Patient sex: M
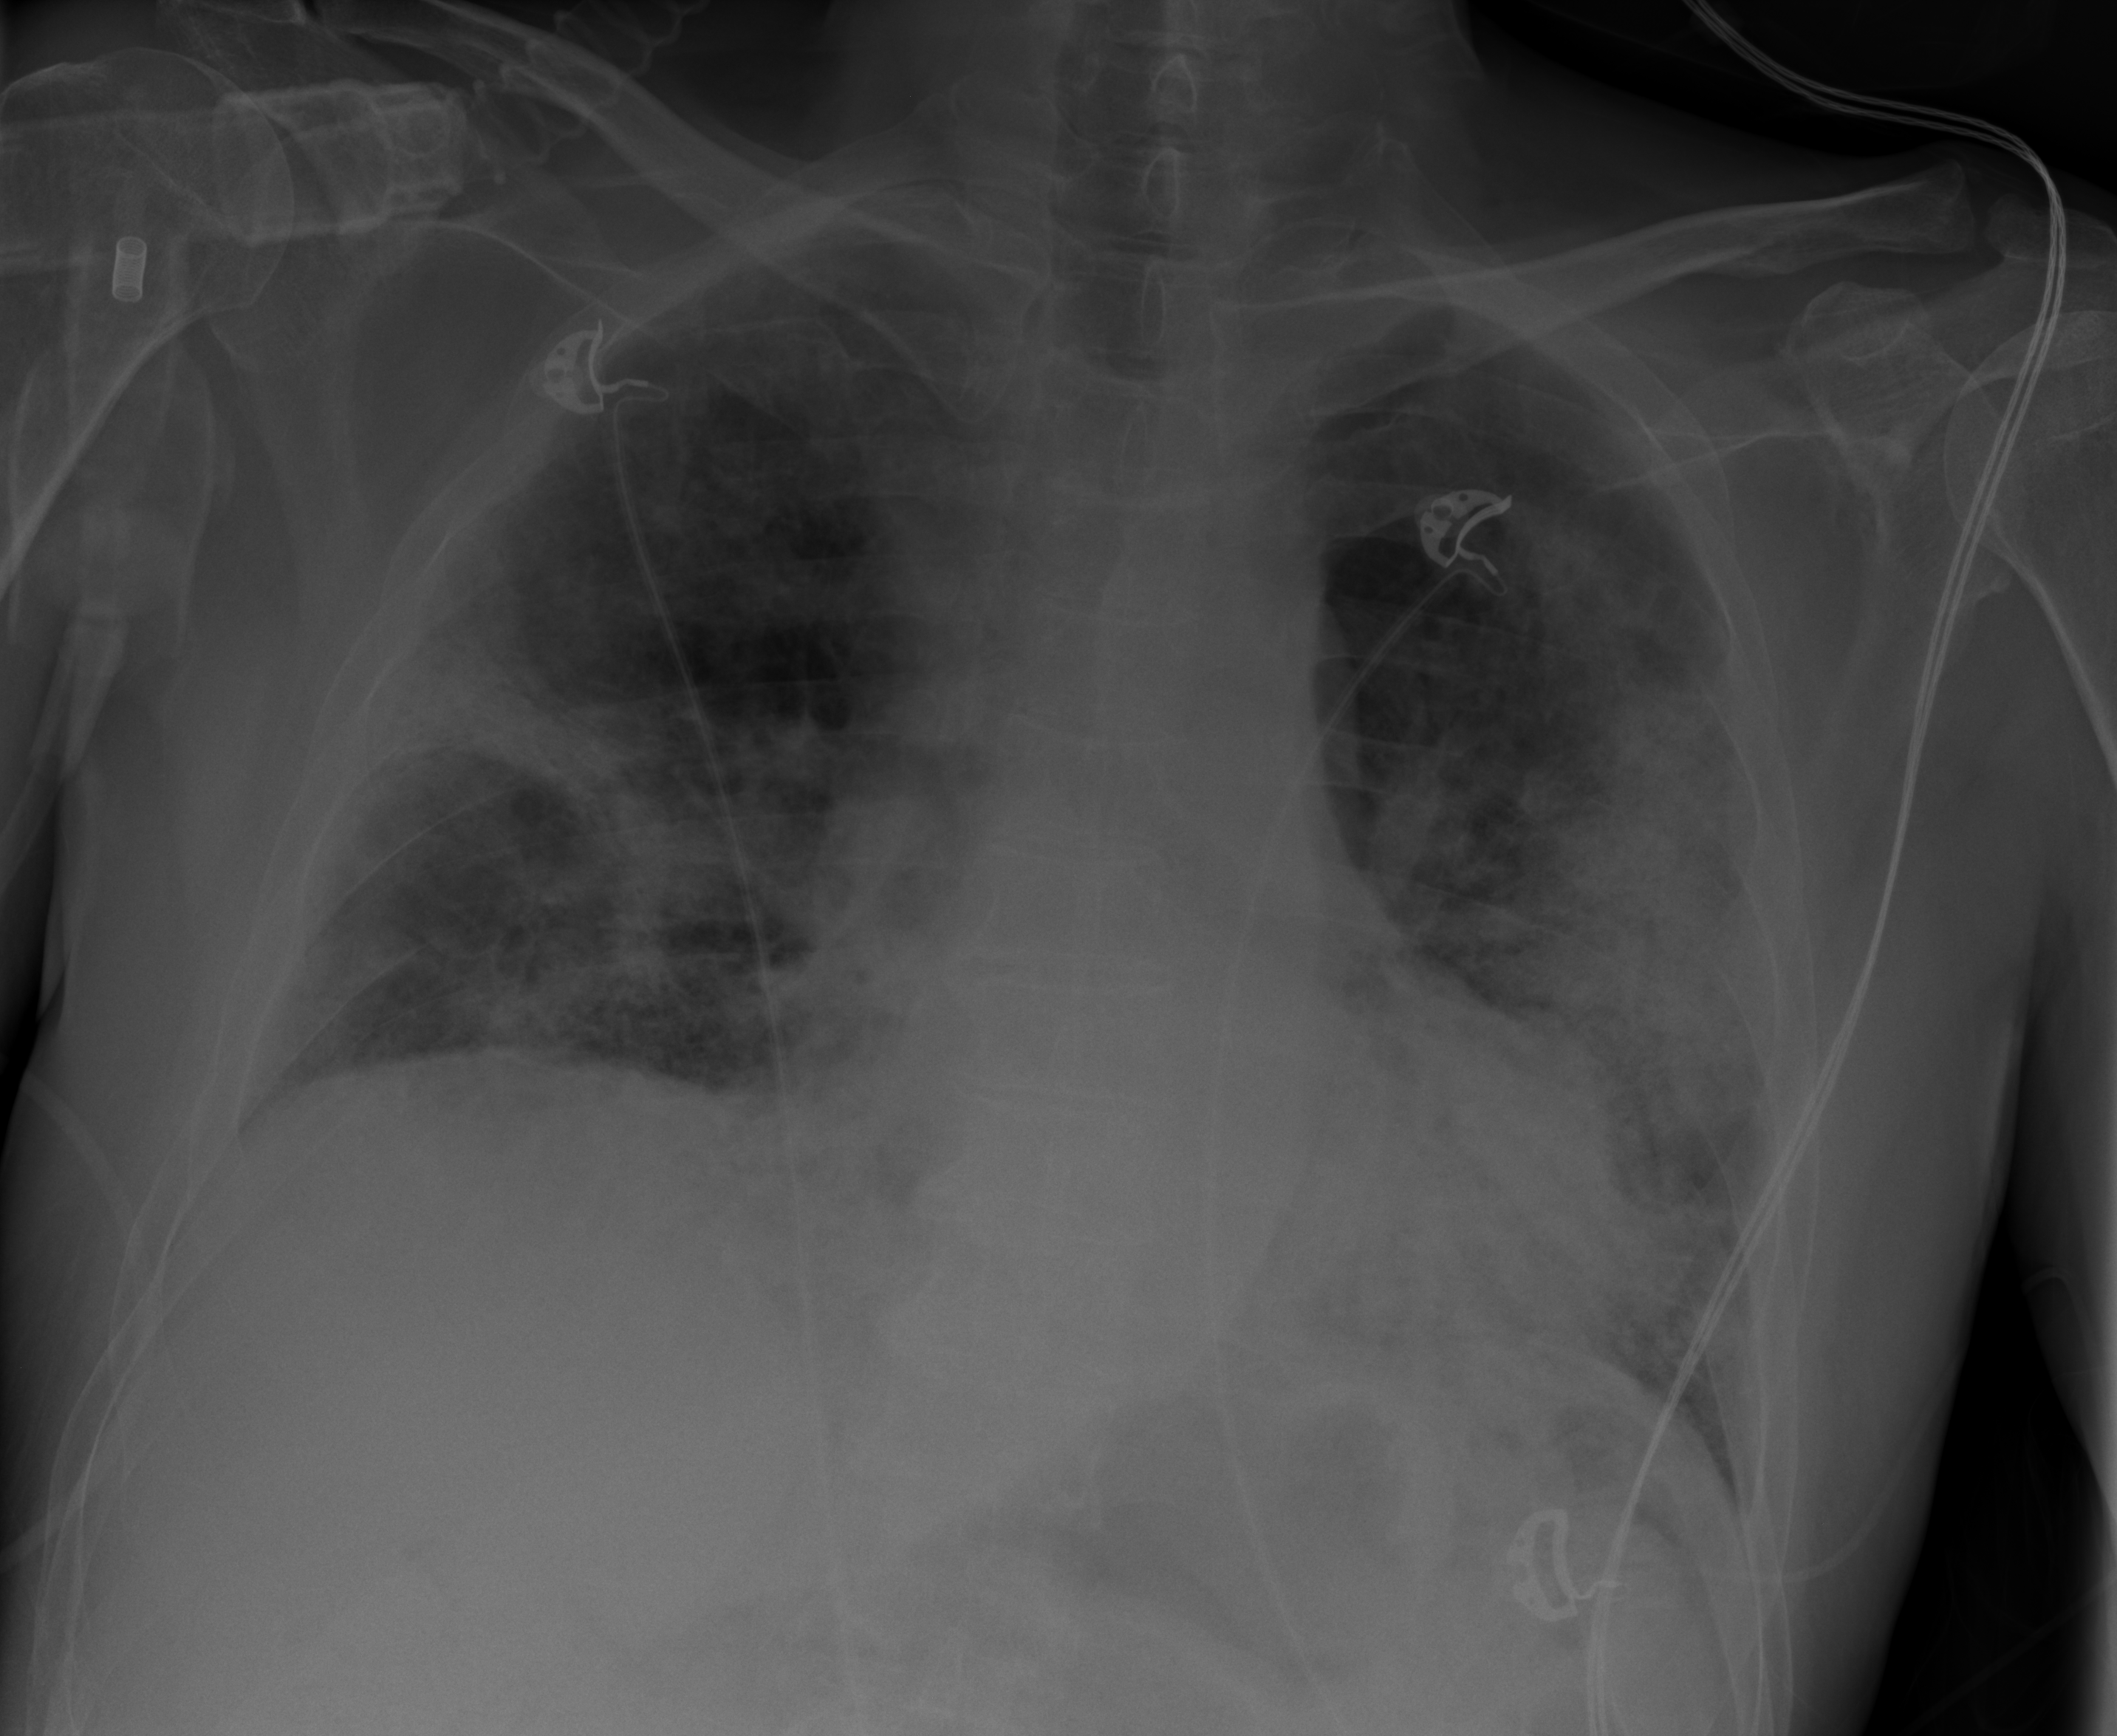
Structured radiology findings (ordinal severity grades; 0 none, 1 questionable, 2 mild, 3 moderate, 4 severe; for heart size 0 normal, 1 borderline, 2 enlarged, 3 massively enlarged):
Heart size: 1
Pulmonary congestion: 0
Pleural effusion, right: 0
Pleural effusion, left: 0
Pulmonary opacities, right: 3
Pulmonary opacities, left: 4
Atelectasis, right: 2
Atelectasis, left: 2